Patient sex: M
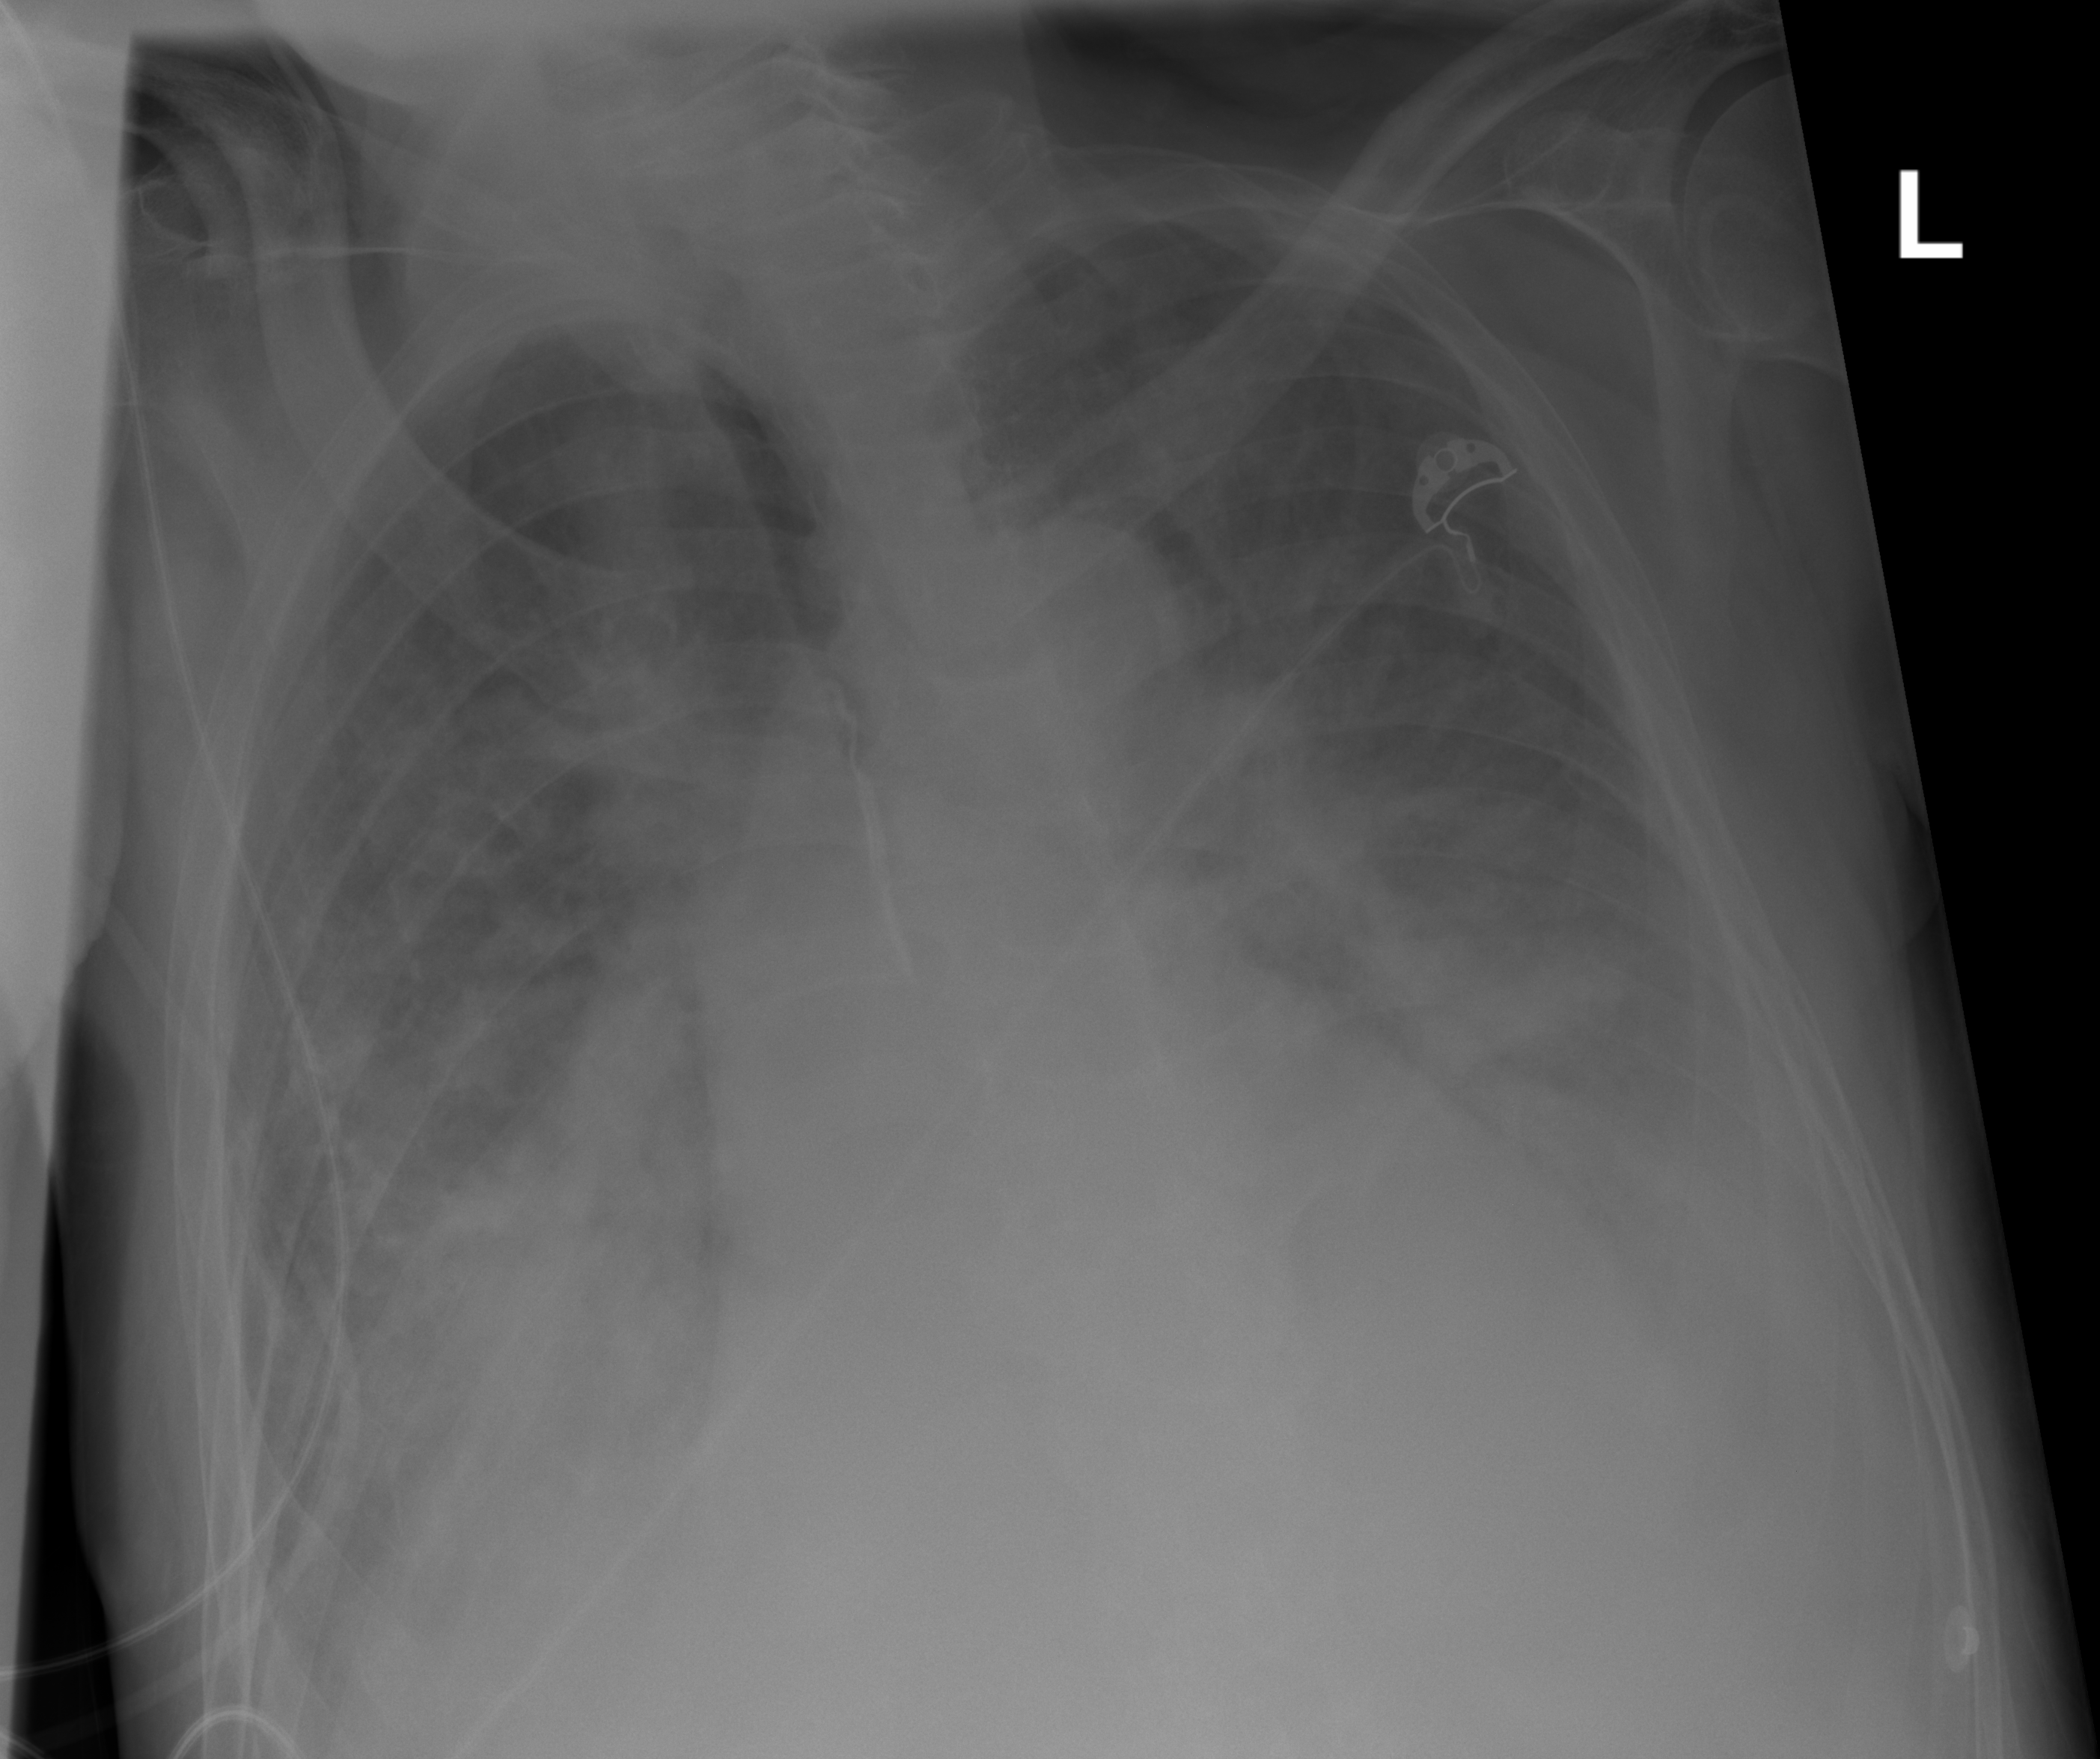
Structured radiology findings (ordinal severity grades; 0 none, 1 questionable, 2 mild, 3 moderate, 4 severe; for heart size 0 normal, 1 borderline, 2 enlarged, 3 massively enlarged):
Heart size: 2
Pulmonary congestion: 3
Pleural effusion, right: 1
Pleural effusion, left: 2
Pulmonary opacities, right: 3
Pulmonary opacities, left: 3
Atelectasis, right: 2
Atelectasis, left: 2